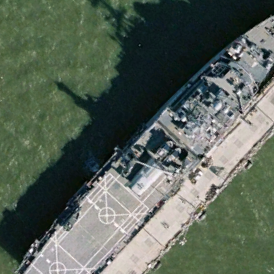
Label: Whitby_Island-class_dock_landing_ship